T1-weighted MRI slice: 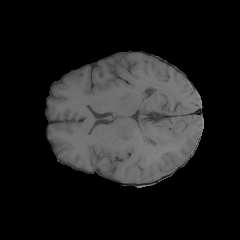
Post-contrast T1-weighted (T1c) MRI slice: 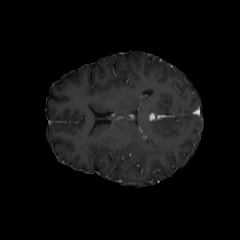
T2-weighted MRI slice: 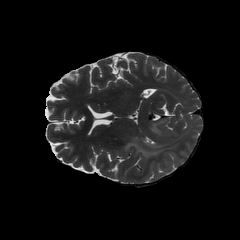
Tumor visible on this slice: yes